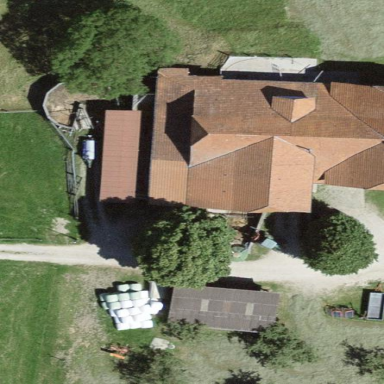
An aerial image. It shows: Farm building.